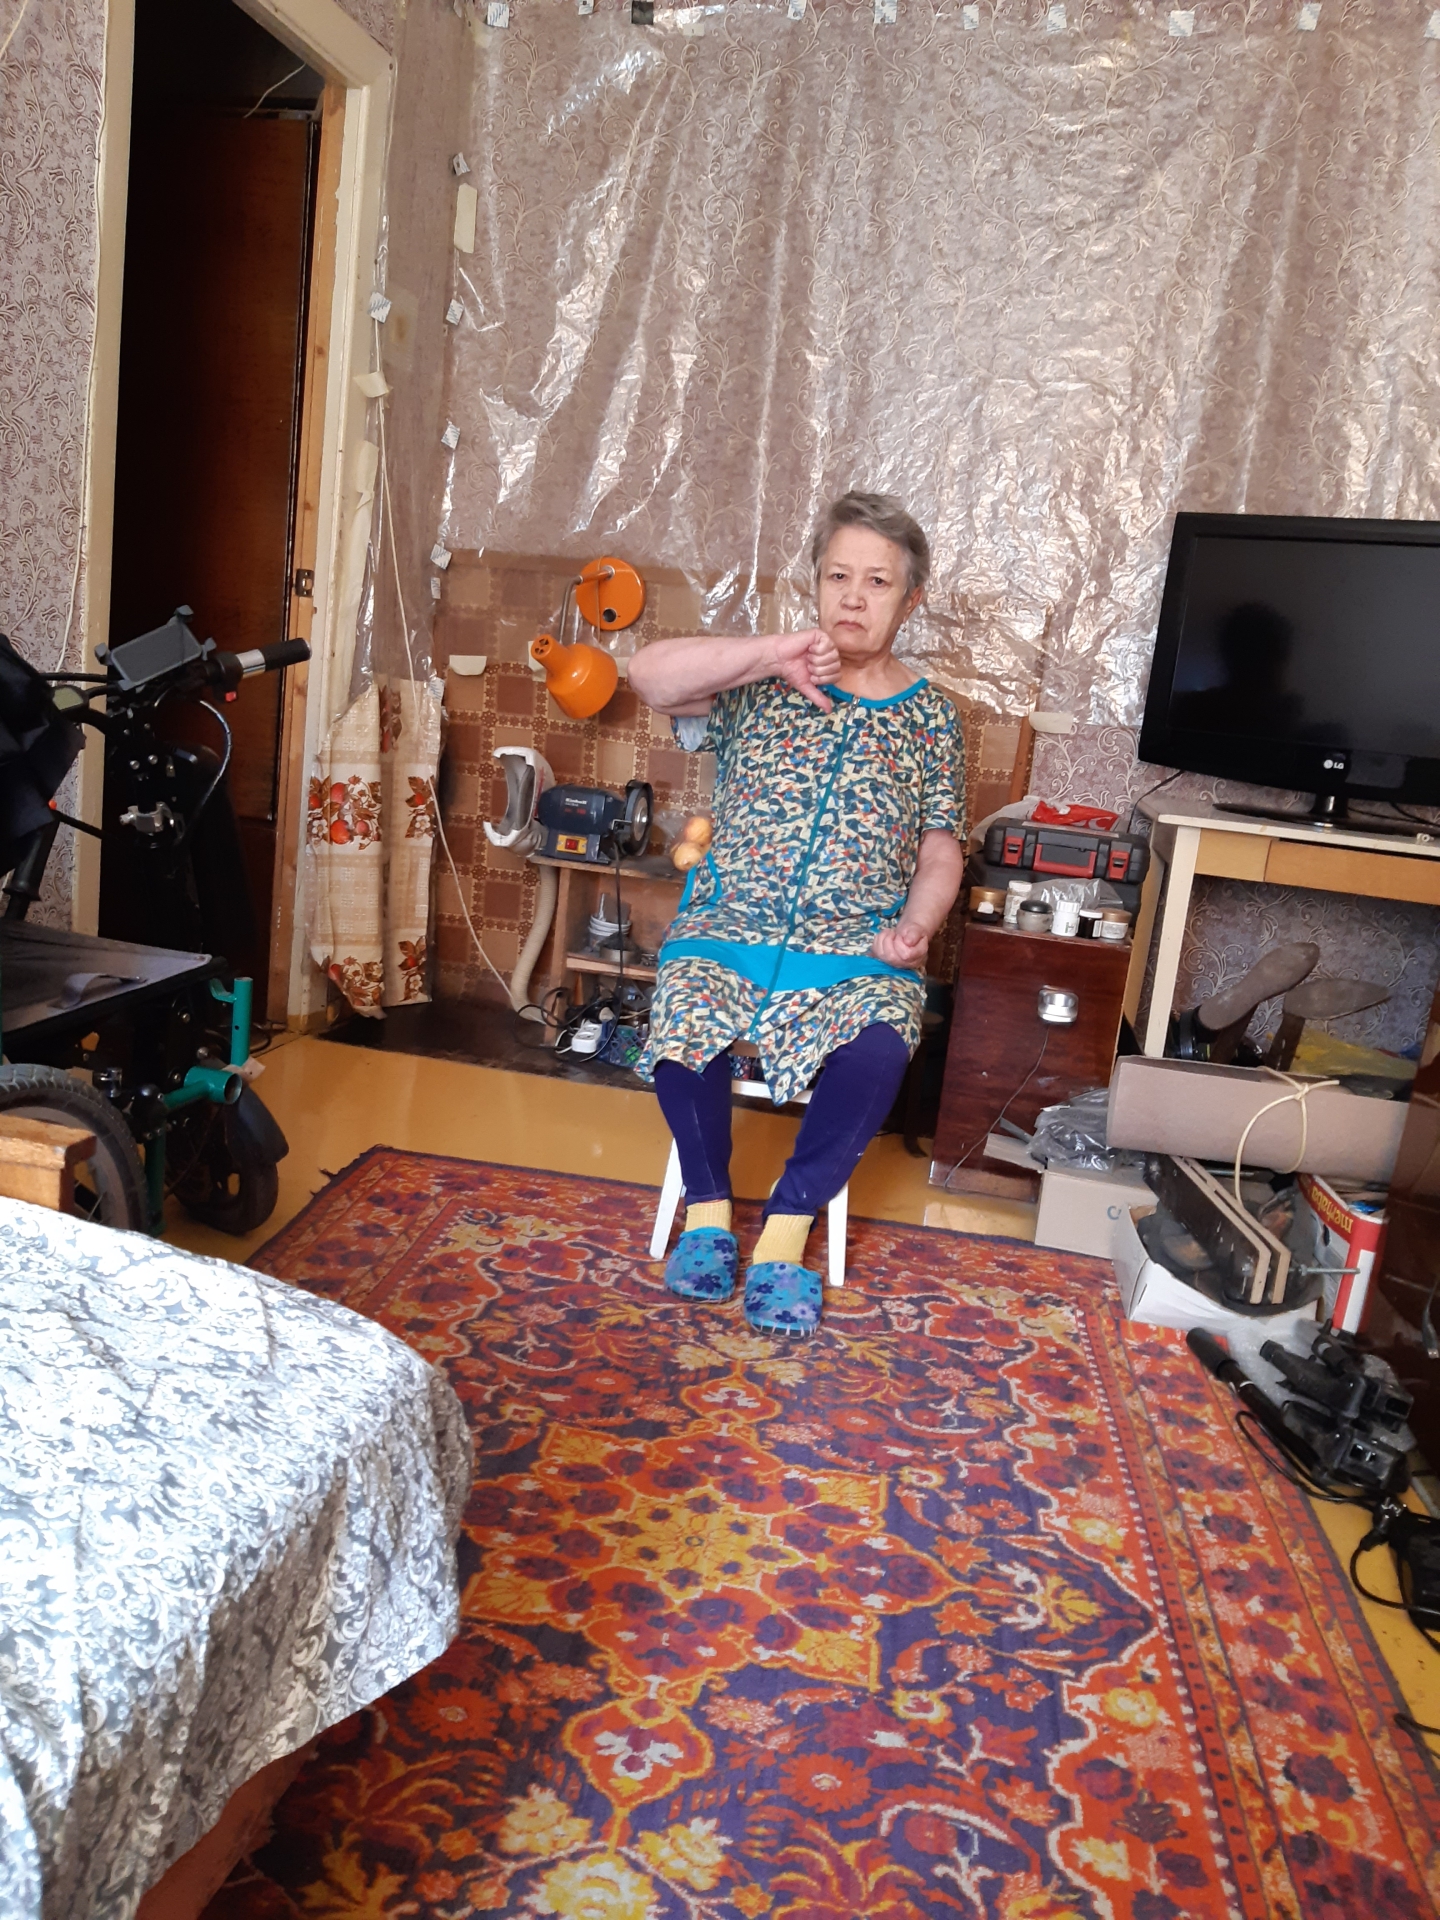
Label: clear